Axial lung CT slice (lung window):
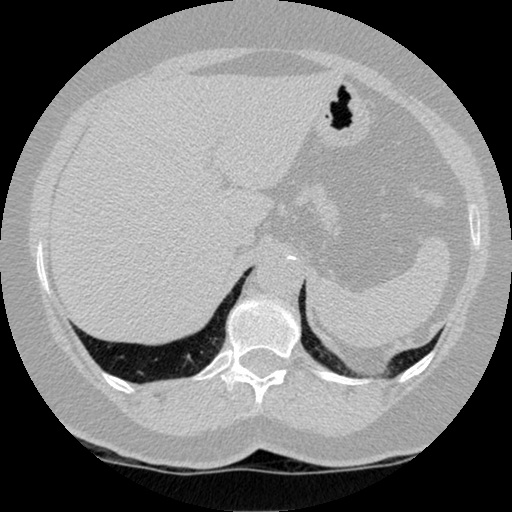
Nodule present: no